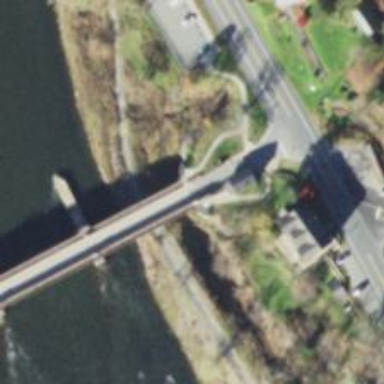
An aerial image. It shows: Tertiary road crossing over canal on the oldest existing suspension aqueduct bridge in the United States.